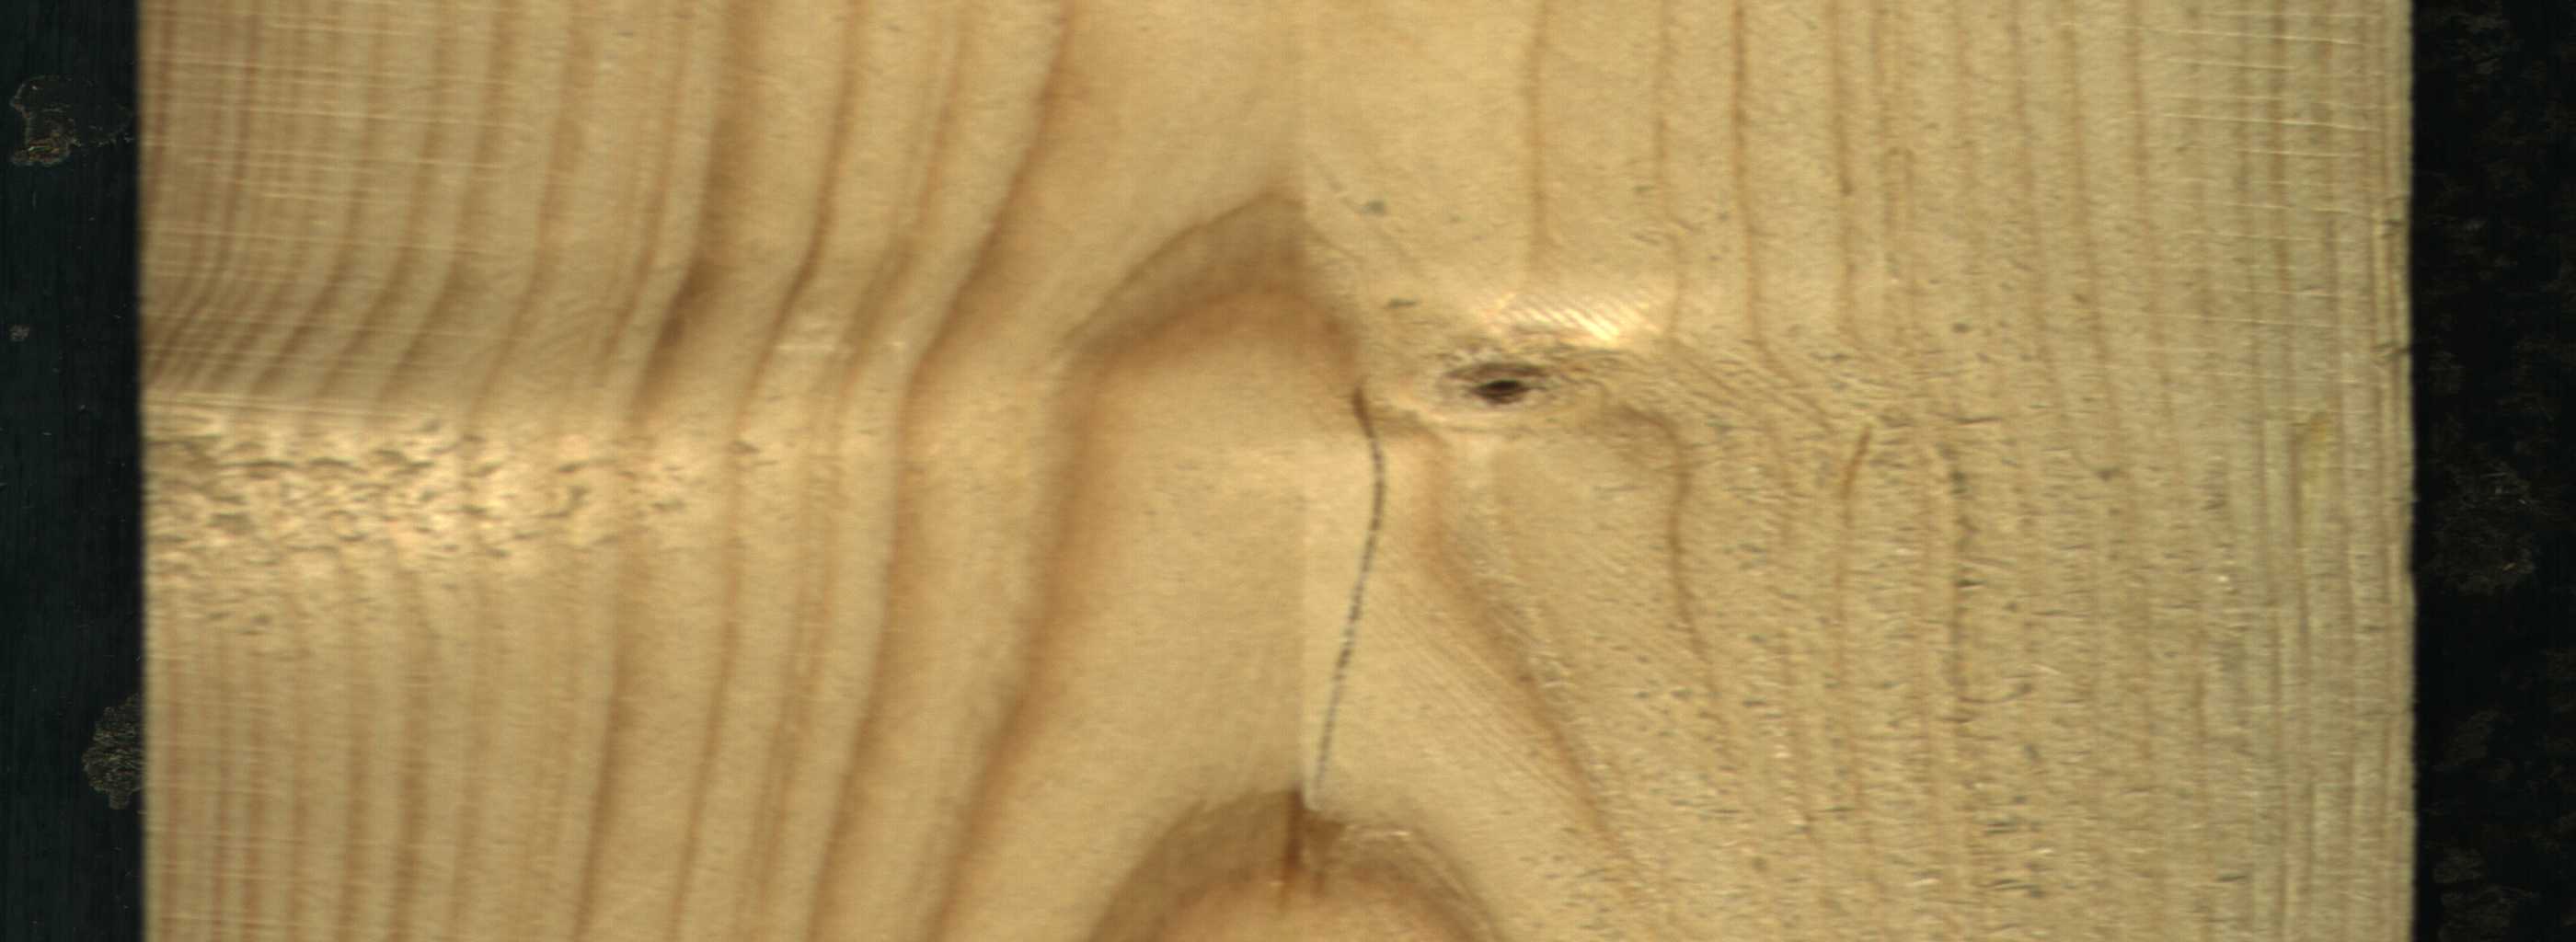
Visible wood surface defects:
Crack
Live_Knot